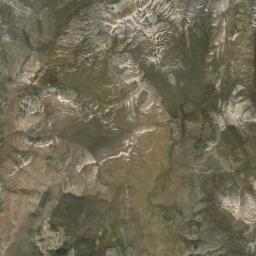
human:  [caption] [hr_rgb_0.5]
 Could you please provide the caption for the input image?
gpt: The mountain has a rugged surface and its rocks are brown .

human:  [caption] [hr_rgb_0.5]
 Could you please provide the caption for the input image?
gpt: The mountain is uneven and rough .

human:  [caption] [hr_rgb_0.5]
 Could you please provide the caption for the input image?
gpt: There are many terraces on this mountain, And a white path crosses through the mountains .

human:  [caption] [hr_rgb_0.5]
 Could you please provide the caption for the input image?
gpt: There are some cracks on the brown mountain .

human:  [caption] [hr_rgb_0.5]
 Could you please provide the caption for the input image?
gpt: The mountain is full of brown soil .